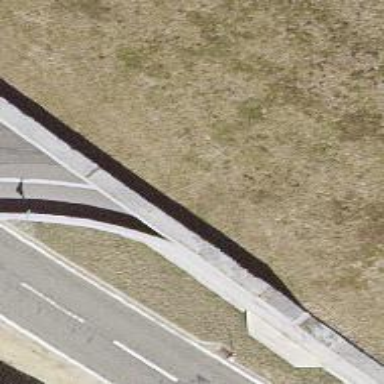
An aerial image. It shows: Trunk link highway.